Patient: sex M, age 64
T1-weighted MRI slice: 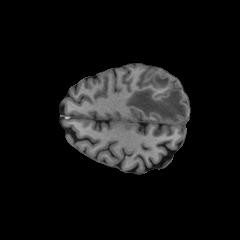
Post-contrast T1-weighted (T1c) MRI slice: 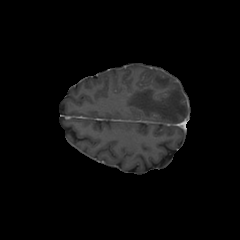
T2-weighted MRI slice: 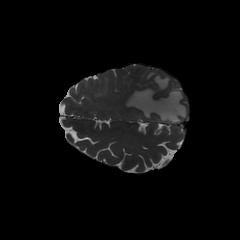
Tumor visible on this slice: yes
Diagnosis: Glioblastoma, IDH-wildtype
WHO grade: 4